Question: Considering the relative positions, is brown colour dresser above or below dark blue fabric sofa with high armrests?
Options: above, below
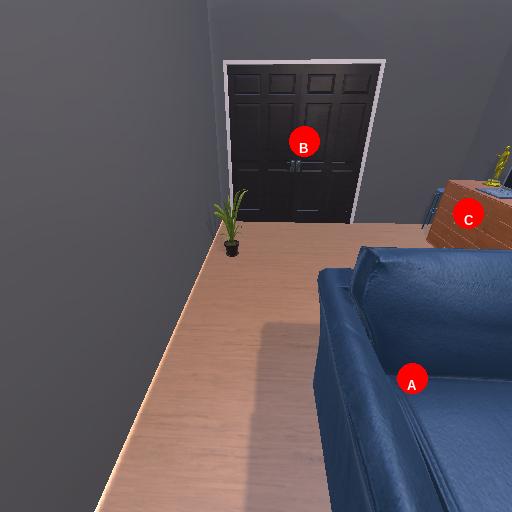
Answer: above